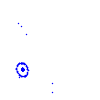
Particle: kaon